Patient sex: M
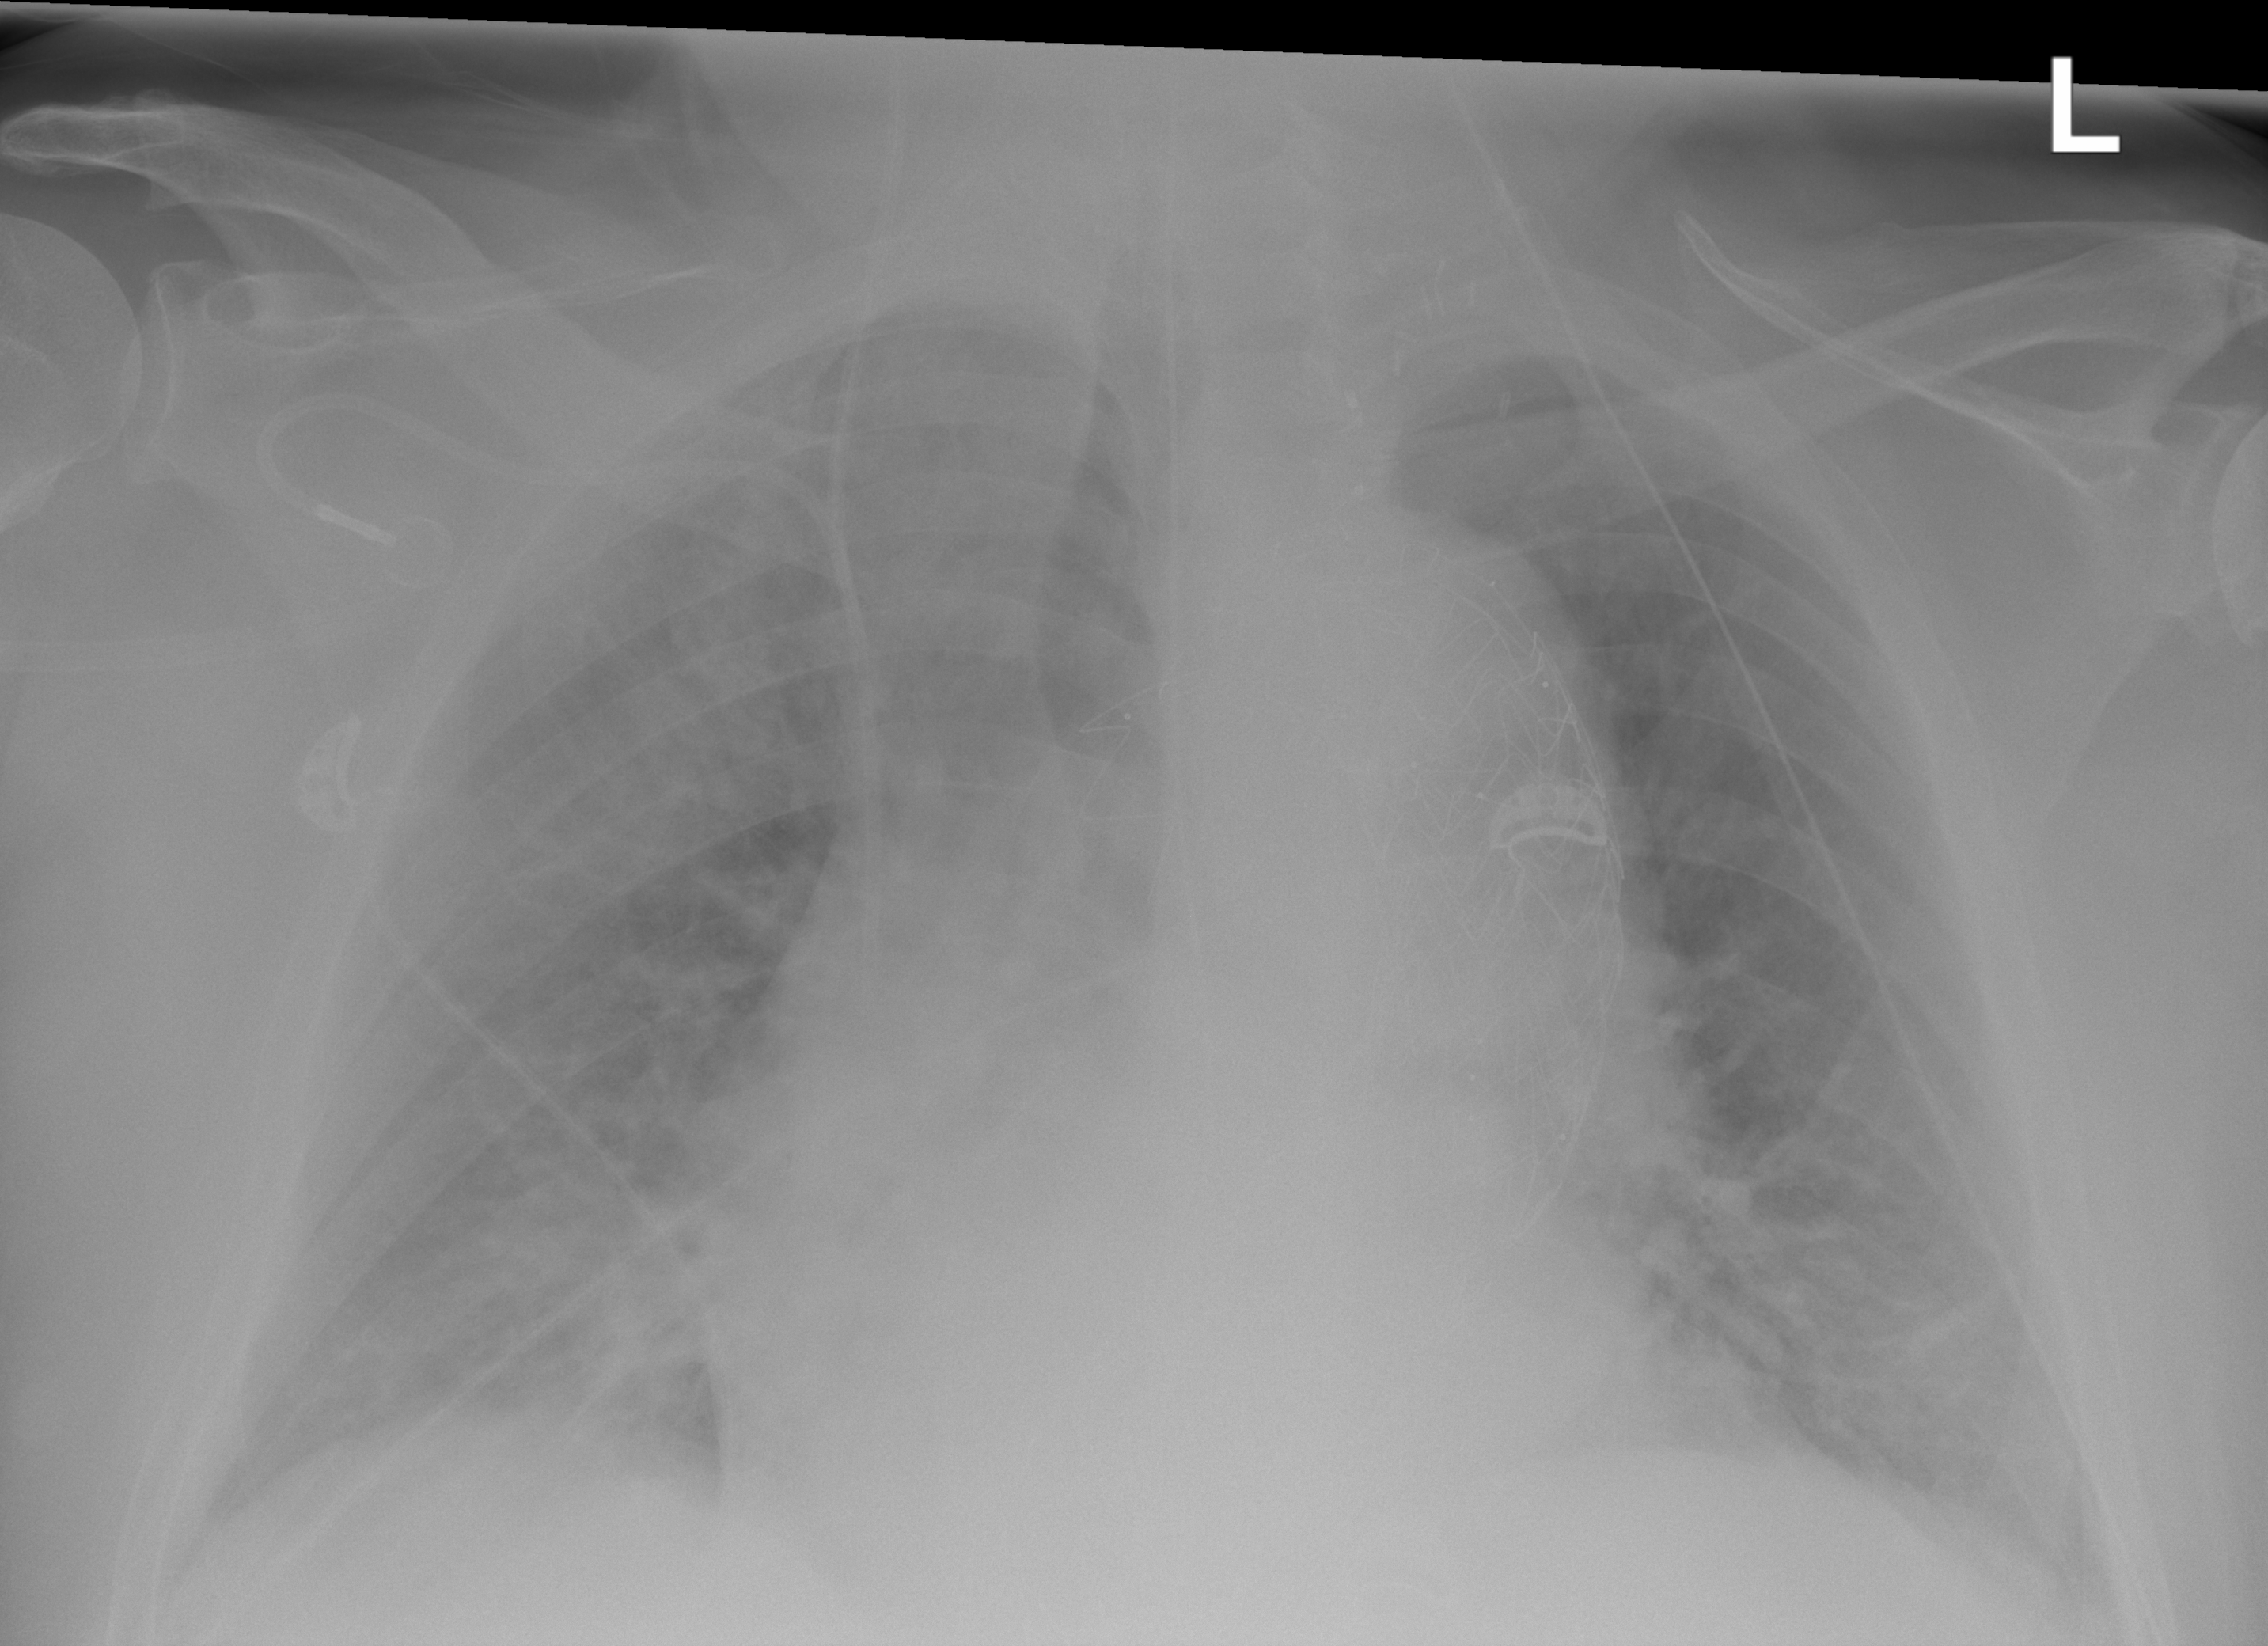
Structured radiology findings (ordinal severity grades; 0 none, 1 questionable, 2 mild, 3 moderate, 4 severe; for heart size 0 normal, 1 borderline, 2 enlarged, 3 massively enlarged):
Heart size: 2
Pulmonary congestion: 2
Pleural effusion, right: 2
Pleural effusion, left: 2
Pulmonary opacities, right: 3
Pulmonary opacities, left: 2
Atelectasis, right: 2
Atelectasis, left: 2